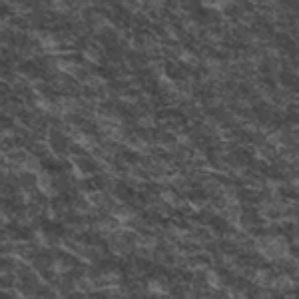
Label: frost